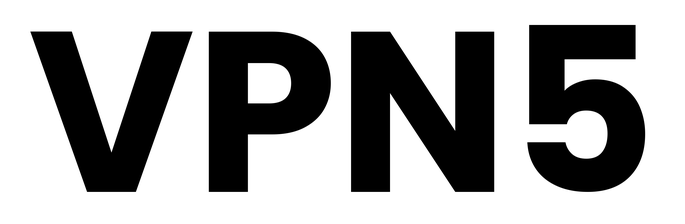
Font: Poppins-Bold